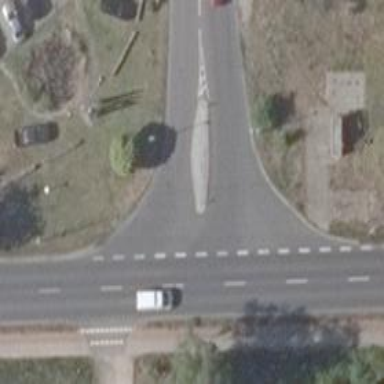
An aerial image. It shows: Road with "give way" sign.